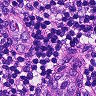
Metastatic tissue present: no